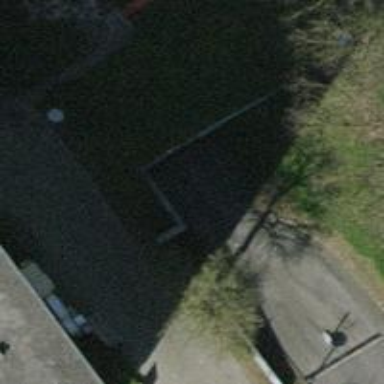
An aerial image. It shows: Parking entrance.